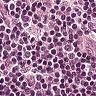
Metastatic tissue present: no